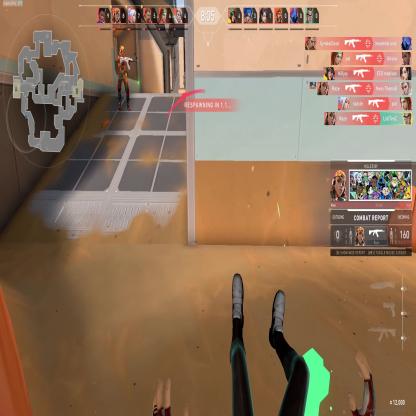
Label: enemy